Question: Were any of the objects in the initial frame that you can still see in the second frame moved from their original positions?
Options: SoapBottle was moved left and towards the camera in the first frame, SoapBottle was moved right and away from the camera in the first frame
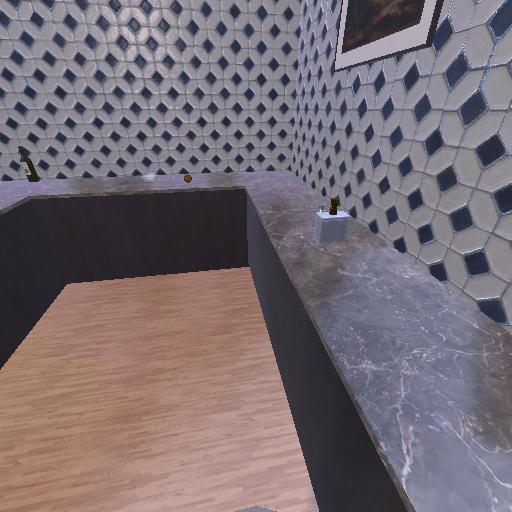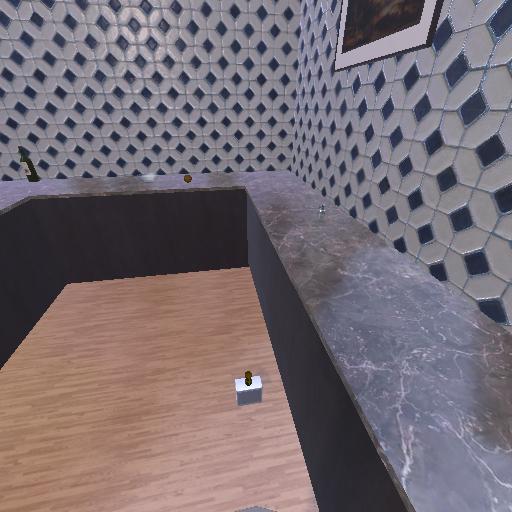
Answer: SoapBottle was moved left and towards the camera in the first frame